Question: When we converting from nfa to dfa there may be result like the image below... My question is, is it necessary to write that from state {4} it's going to Zero state? I mean that without showing the input symbol 1 of {4} is the same with picture below right? or no?

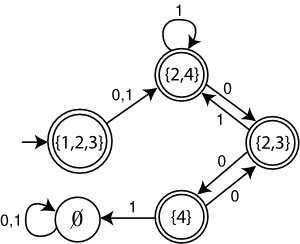
Answer: It's a matter of convention. Personally, I prefer not to clutter my DFA with unnecessary states, especially since DFAs obtained via transformation from NFAs tend to become quite complex anyway, and since it's deterministic we know that any non-displayed transition must be invalid.
However, I've experienced that many people in academia teach / use the other convention, and require all transitions to be explicitly shown. When working as a TA (tutor) I've actually had a discussion with a professor about this - he wanted us tutors to deduct points on the final tests for missing transitions in DFAs but I convinced him that deducting points for this was unfair.